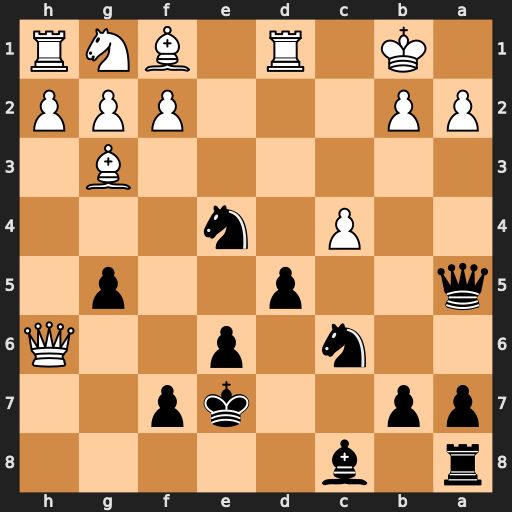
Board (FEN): r1b5/pp2kp2/2n1p2Q/q2p2p1/2P1n3/6B1/PP3PPP/1K1R1BNR
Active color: b
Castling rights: -
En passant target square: -
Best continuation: Nb4 Bd6+ Kxd6 Rxd5+ Nxd5